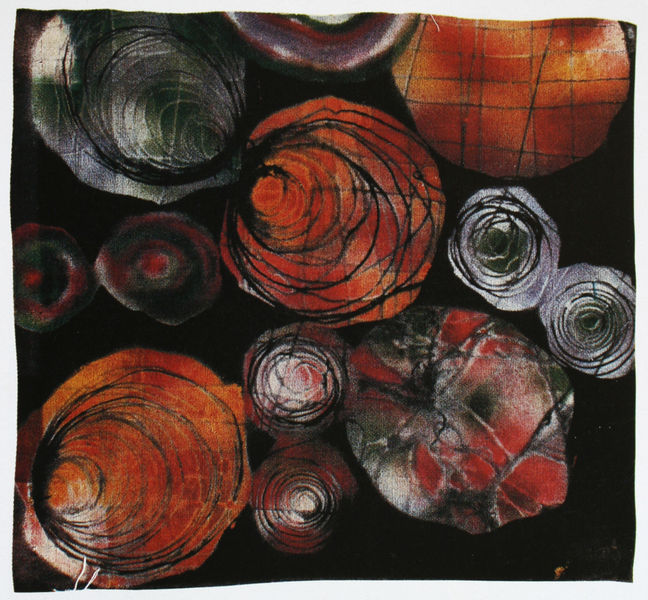
Titel: Stoffmusterentwurf "Rosenknospen"
Künstler: Ljudmila Majakowskaja
Standort: Moskau
Institution: Majakowskij-Museum
Schlagwörter: gemälde, weiß, grün, blumen, orange, schwarz, blüten, rot, muster, rahmen, öl, rund, abstrakt, formen, violett, linien, tiefe, ringe, draufsicht, druck, kreise, silbern, rollen, trichter, muscheln, käfer, netz, raster, rundformen